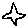
Label: star